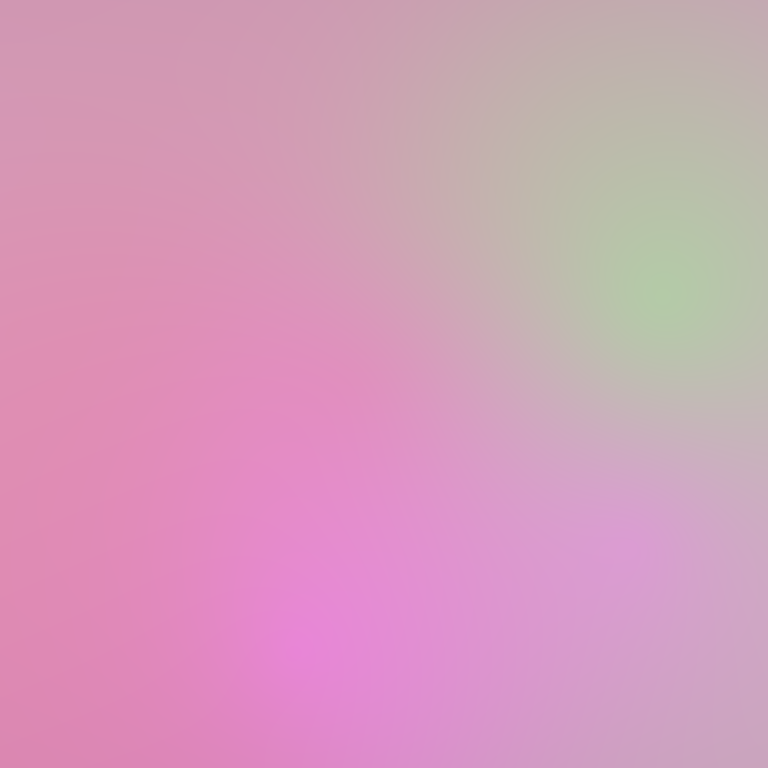
Abstract light effect, smooth blend from soft pink to gentle green, calm atmosphere, diffuse glow, no room, no furniture, no objects.